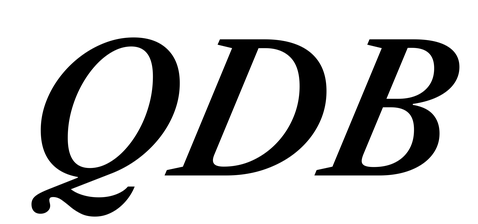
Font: LibreCaslonText-Italic_SemiBold_Italic